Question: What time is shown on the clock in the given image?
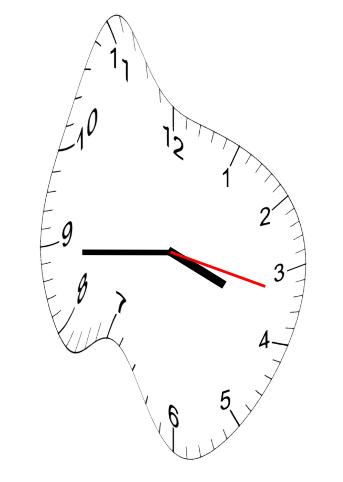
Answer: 03:44:17